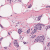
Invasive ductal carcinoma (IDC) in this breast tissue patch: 1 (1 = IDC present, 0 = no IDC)